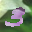
Label: 3